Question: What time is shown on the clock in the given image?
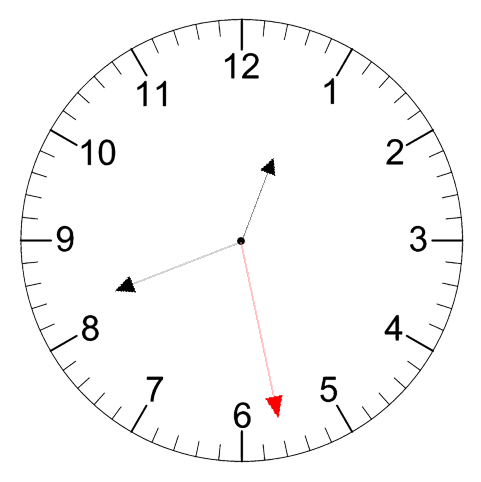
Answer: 12:41:28